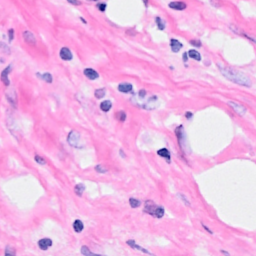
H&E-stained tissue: Breast